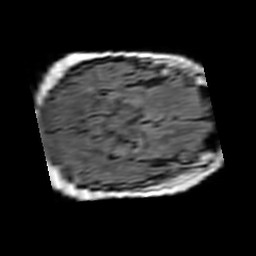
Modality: FLAIR
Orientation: axial
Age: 62
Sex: female
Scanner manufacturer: philips
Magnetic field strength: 1.5 T
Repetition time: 11 s
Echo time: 0.14 s